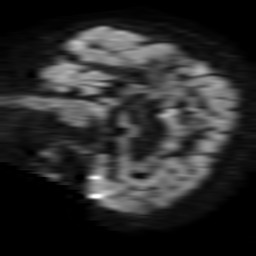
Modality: TRACE
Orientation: sagittal
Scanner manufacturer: philips
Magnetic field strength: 1.5 T
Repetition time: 3.395 s
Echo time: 0.06922 s